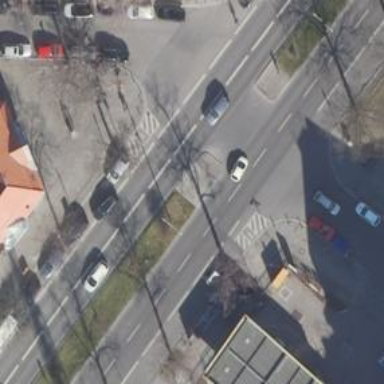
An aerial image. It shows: Unmarked crossing on asphalt footway.